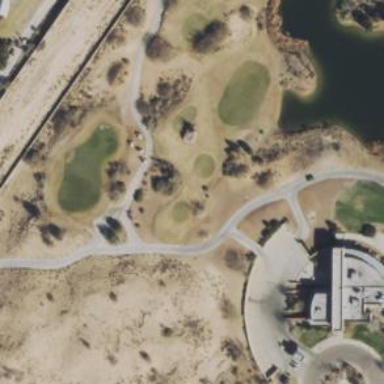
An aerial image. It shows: Grass area designated as golf tee.